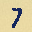
Label: 7